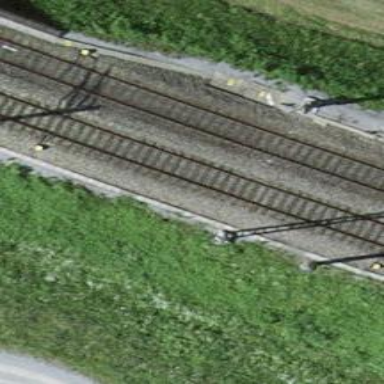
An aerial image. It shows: Single railway track with electrified contact line.